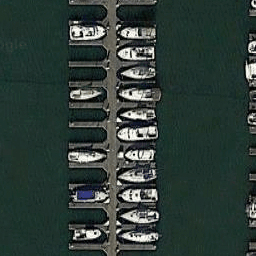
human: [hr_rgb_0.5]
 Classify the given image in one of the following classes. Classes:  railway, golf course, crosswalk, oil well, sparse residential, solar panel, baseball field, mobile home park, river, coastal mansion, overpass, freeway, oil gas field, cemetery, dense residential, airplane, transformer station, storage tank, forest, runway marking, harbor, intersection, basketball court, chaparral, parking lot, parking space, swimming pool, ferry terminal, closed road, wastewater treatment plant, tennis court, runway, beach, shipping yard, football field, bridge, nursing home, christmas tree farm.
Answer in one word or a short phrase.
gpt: harbor